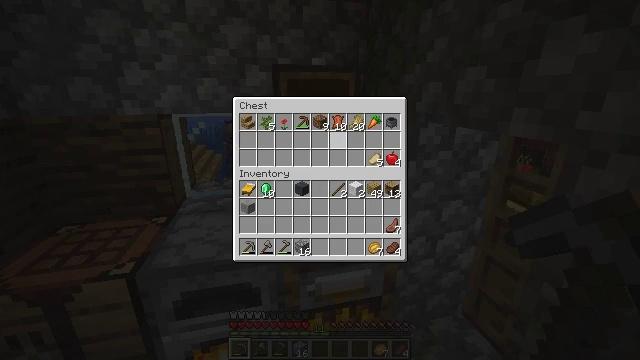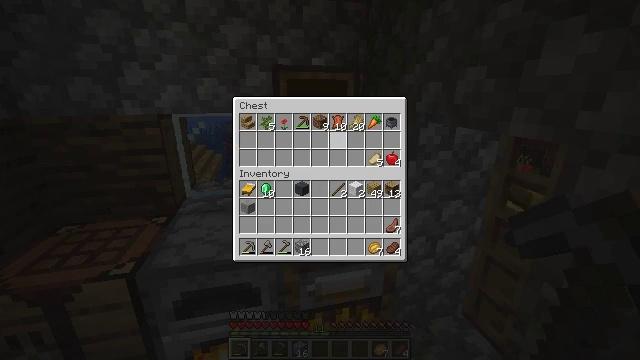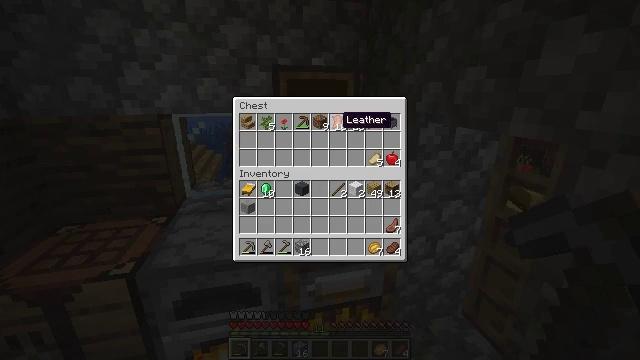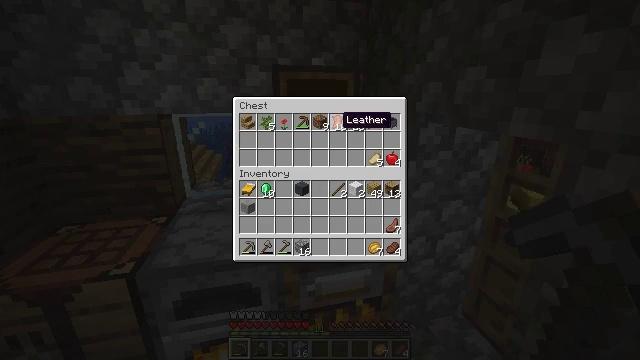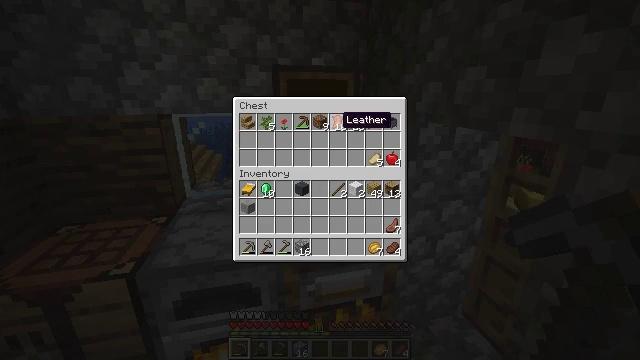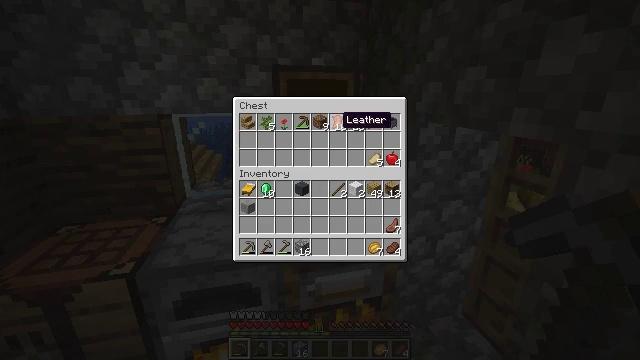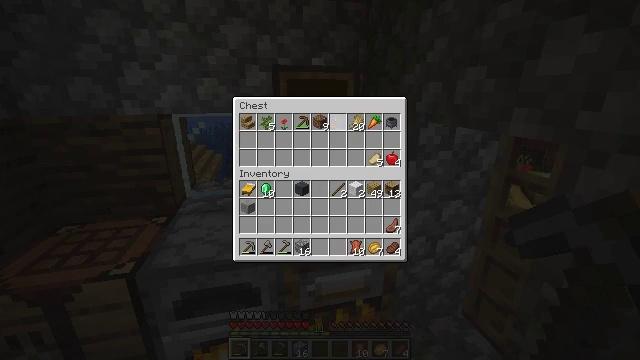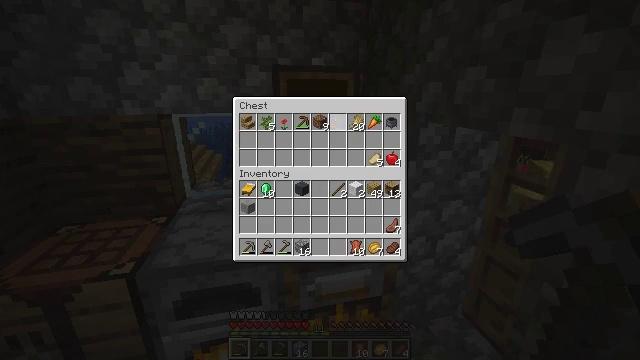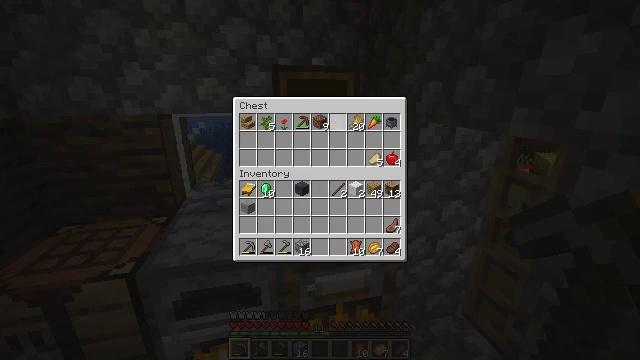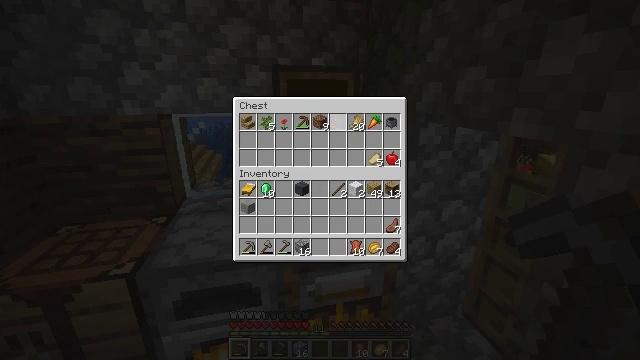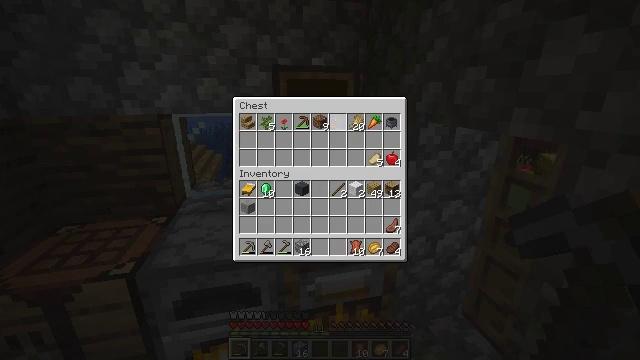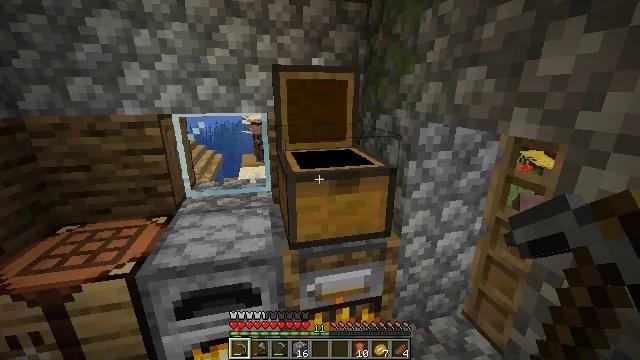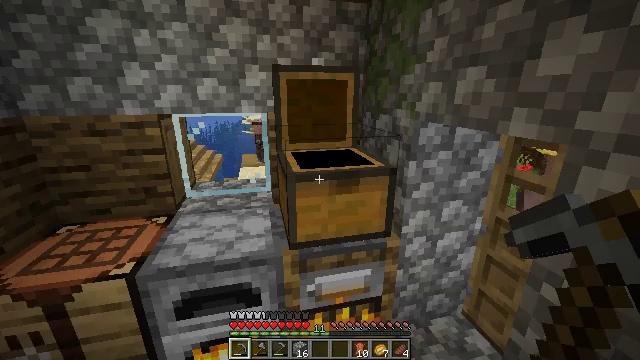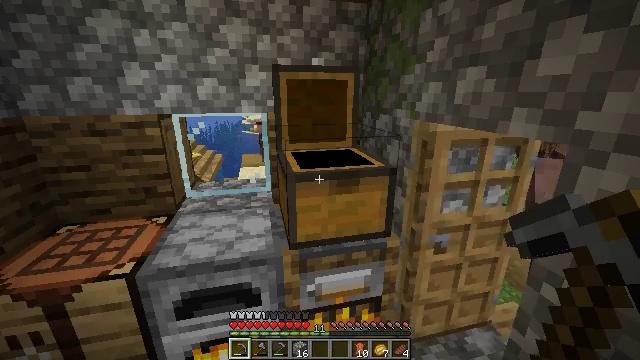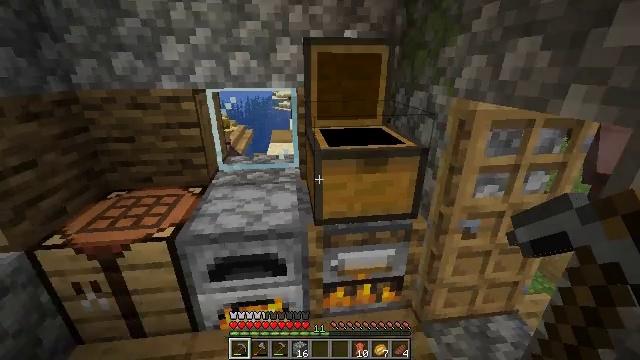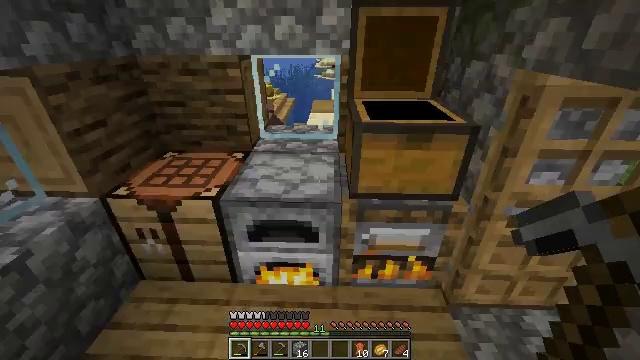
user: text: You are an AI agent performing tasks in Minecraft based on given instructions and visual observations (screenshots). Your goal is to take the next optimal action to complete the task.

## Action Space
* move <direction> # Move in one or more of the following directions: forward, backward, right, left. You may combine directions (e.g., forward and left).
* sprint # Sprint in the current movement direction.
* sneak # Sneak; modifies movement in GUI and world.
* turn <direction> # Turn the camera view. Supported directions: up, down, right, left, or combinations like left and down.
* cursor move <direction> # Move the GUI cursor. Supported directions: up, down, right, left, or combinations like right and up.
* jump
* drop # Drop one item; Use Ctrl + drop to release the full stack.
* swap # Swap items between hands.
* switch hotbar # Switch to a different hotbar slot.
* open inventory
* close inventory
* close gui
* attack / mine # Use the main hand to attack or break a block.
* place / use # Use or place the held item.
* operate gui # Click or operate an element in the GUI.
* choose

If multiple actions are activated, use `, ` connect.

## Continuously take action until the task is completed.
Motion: motion action
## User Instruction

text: Use the crafting grid to craft a leather helmet.
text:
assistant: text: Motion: no_op
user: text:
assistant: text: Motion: sneak
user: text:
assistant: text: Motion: sneak
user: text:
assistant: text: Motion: sneak
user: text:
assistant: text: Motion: sneak
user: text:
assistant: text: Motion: sneak, operate gui
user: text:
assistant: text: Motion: sneak, operate gui
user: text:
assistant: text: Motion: sneak
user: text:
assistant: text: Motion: sneak
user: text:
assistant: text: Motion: no_op
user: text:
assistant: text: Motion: no_op
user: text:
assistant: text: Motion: no_op
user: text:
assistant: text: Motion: no_op
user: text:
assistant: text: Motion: turn left and down
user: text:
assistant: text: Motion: turn left and down
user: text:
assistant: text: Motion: turn left and down
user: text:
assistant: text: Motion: turn left
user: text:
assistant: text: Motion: move forward, turn left and up
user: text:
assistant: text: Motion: move forward, turn left and up
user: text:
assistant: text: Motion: move forward
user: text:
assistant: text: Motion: move forward, use / place
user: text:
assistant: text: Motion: use / place
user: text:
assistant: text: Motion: use / place
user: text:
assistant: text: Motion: no_op
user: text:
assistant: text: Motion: no_op
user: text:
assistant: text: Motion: no_op
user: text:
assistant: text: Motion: no_op
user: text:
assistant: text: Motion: no_op
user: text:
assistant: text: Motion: no_op
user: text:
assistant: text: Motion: cursor move right